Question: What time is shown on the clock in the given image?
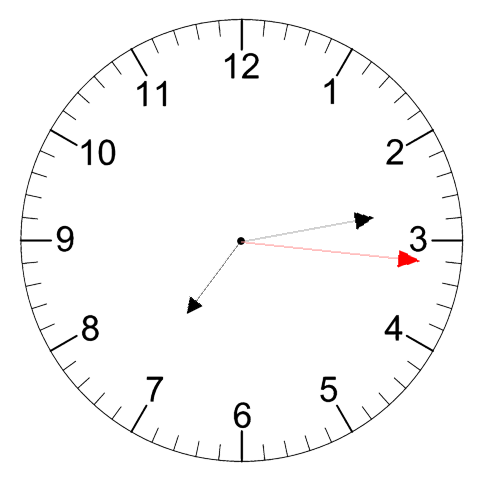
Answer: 07:13:16